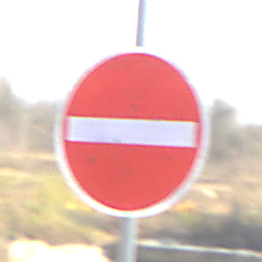
Verkehrszeichen: VerbotDerEinfahrt
Umgebung: Outdoor, Suburban
Tageszeit: MorningAfternoon
Wetter: PartlyCloudy
Licht: Natural
Jahreszeit: NotSpecified
Kontrast: HighContrast